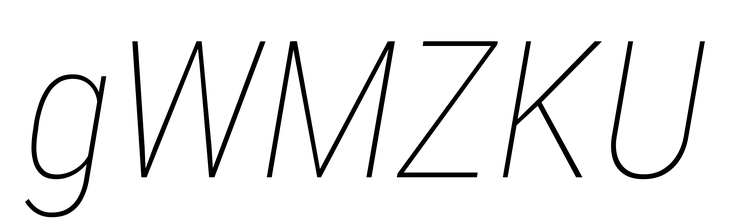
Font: Roboto-Italic_Condensed_Thin_Italic